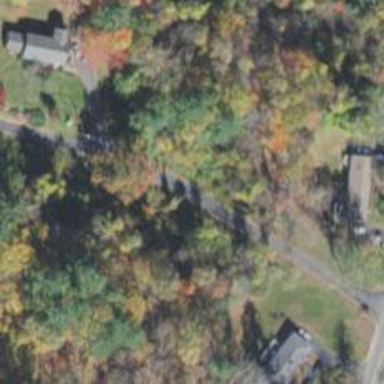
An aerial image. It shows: Driveway.